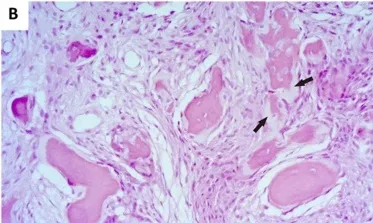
Histological sections of the maxillar JOF stained with hematoxylin-eosin. Bone trabeculae at different stages of mineralization, exhibiting an osteoid margin (arrow) (400x, HE).
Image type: pathology (h&e)